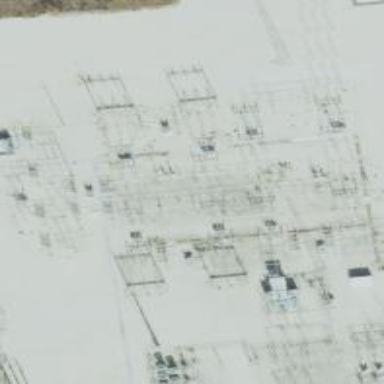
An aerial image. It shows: Switch for power supply.